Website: bh-photo
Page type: review-order
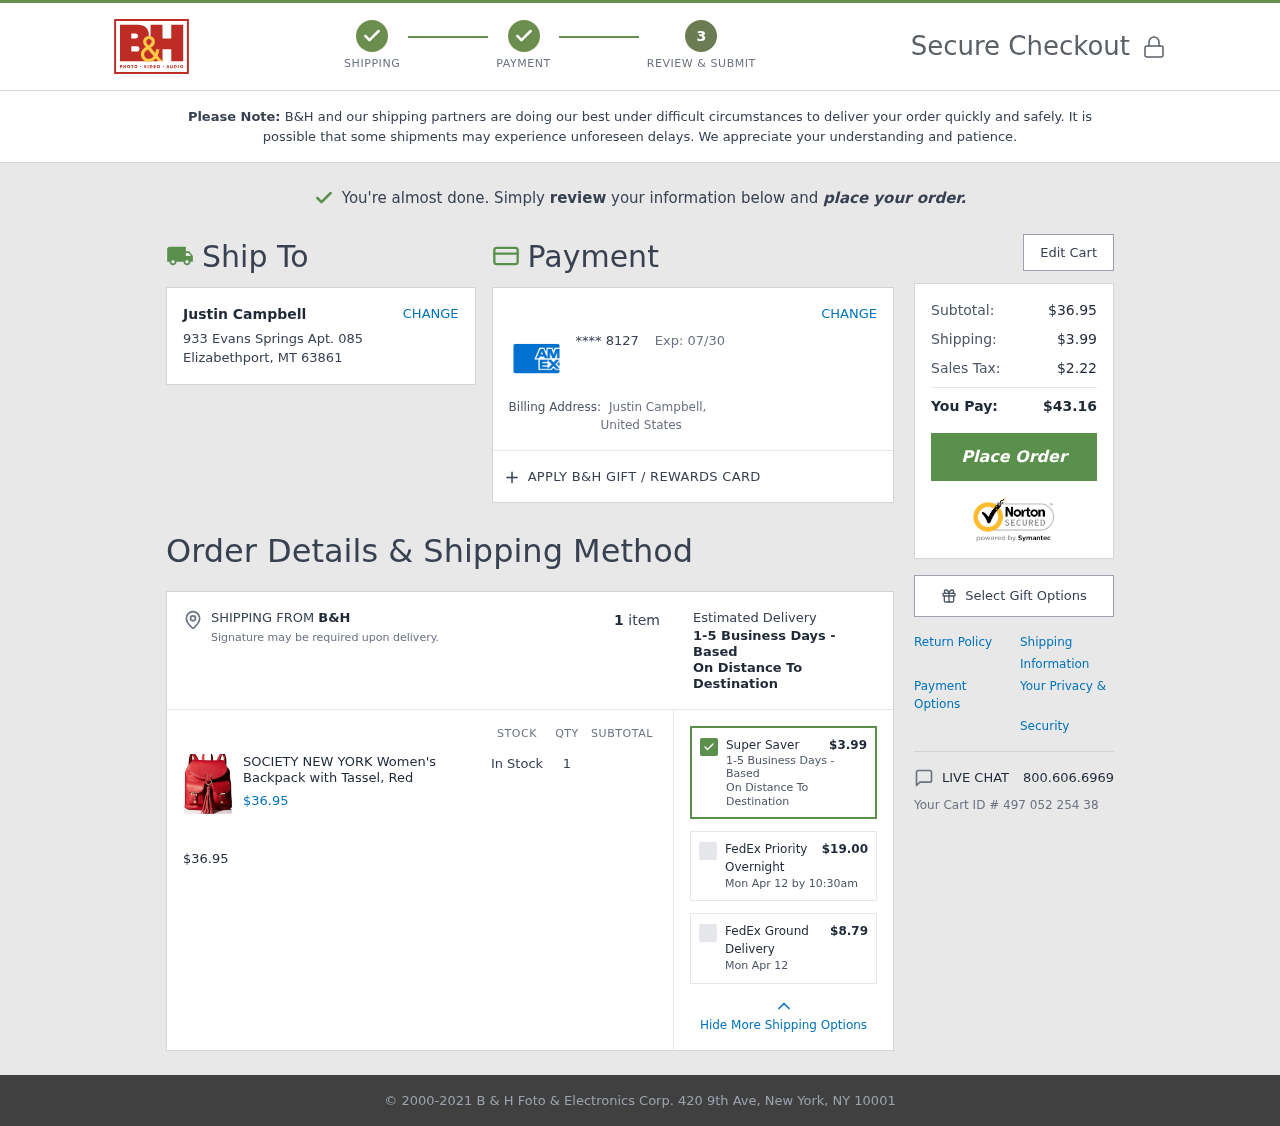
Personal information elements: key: PII_CARD_EXPIRY
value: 07/30
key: PII_CARD_LAST4
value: **** 8127
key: PII_CITY
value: Elizabethport
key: PII_COUNTRY
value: United States
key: PII_FULLNAME
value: Justin Campbell
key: PII_FULLNAME2
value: Justin Campbell
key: PII_POSTCODE
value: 63861
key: PII_STATE_ABBR
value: MT
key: PII_STREET
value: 933 Evans Springs Apt. 085
Product elements: key: PRODUCT1_NAME
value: SOCIETY NEW YORK Women's Backpack with Tassel, Red
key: PRODUCT1_PRICE
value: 36.95
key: PRODUCT1_QUANTITY
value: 1
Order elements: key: ORDER_NUM_ITEMS
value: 1
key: ORDER_SUBTOTAL
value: $36.95
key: ORDER_SHIPPING_COST
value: $3.99
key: ORDER_DELIVERY_DATE
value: Mon Apr 12 by 10:30am
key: ORDER_DELIVERY_DATE2
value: Mon Apr 12
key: ORDER_TAX
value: $2.22
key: ORDER_TOTAL
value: $43.16
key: ORDER_ID
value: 497 052 254 38